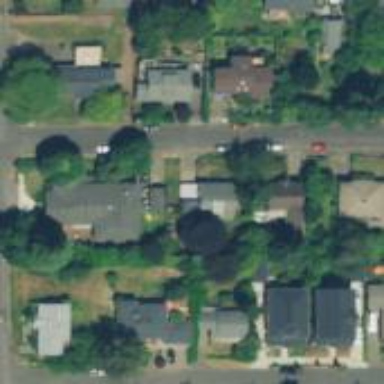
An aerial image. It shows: Residential road with sidewalk on the left side.